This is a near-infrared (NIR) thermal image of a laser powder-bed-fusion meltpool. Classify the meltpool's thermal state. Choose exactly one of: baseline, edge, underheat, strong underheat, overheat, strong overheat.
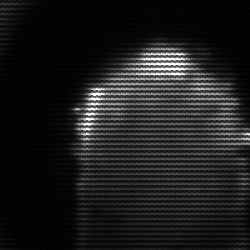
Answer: baseline